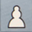
Piece: wP